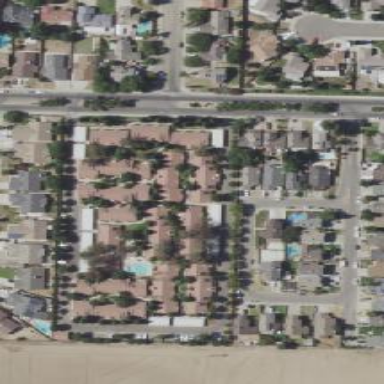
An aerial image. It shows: Residential area with multi-family residential properties.